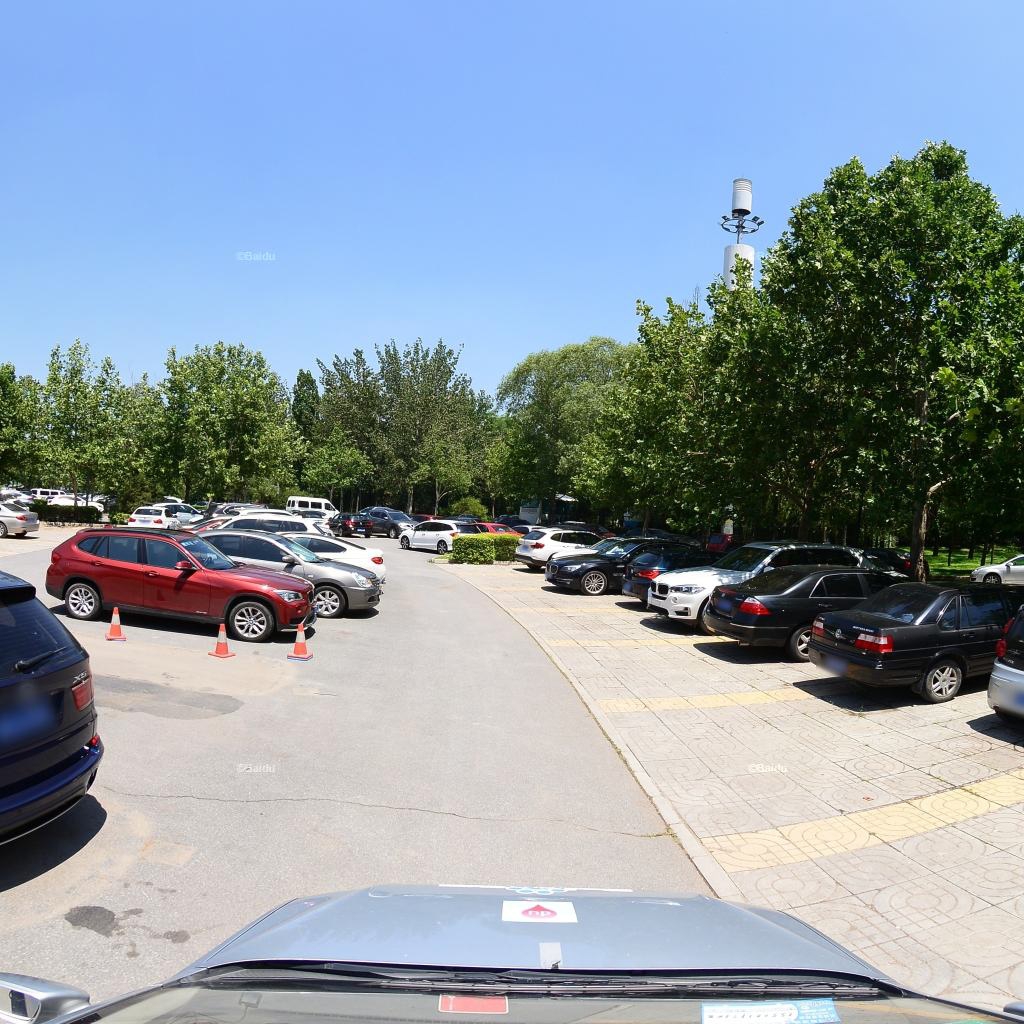
Region: Fengtai
Road damage annotations: pothole, transverse crack